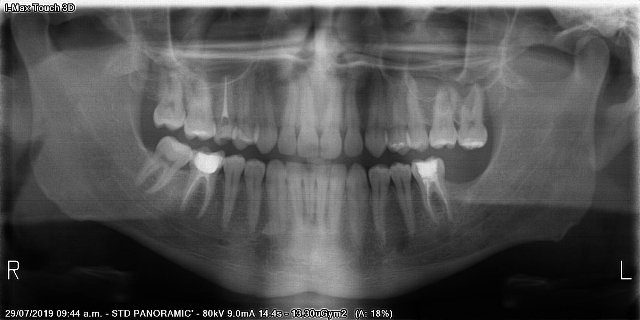
adult